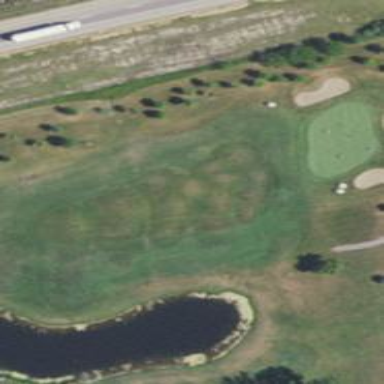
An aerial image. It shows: Rough area in golf course.